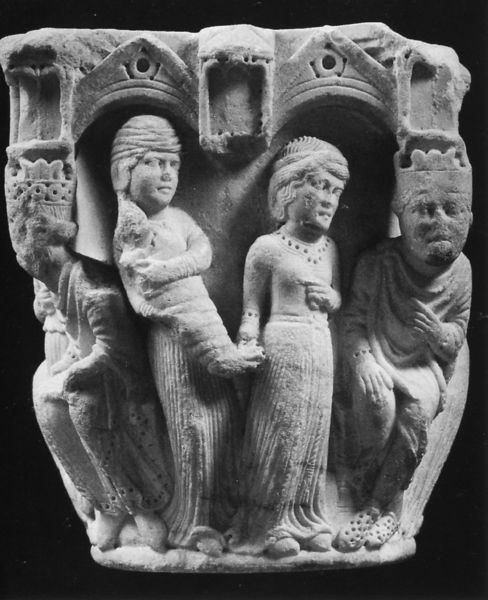
Titel: Parma, Kapitelle der ehemaligen Domkanzel
Institution: Parma, Galleria Nazionale
Schlagwörter: mann, umhang, weiß, frauen, sitzen, ausschnitt, frau, grau, hintergrund, köpfe, mund, nase, schwarz, säule, dame, rock, gesichter, wand, augen, gesicht, stein, hände, kirche, haare, mantel, familie, kind, paar, höhle, krone, skulptur, relief, füße, bogen, fassade, man, röcke, kette, dächer, giebel, mauer, baby, figuren, könig, weib, kopftuch, detail, foto, fotografie, bögen, vier, pärchen, nische, schwarzweiß, mäntel, kapitell, ehepaar, skulpturen, geflochten, romanik, baldachin, weibchen, hochzeit, könige, turban, säugling, kronen, manner, wickelkind, turband, rmanik